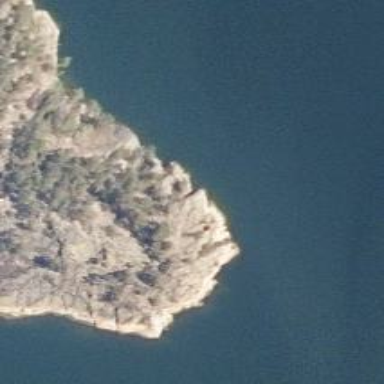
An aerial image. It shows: Cliff in nature.